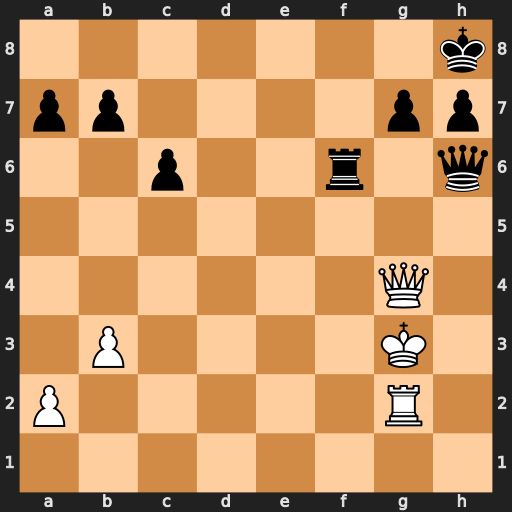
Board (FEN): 7k/pp4pp/2p2r1q/8/6Q1/1P4K1/P5R1/8
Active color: w
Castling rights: -
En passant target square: -
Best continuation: Qc8+ Rf8 Qxf8#